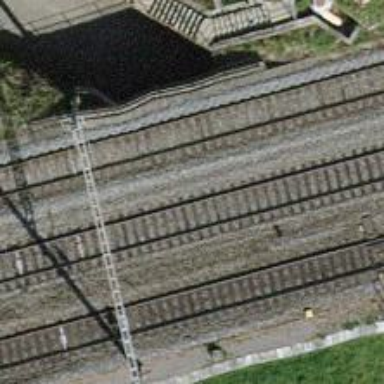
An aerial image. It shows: Railway bridge with electrified tracks and single rail.